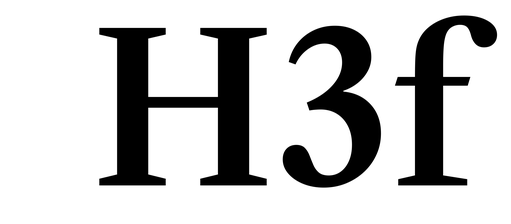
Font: LibreCaslonText_SemiBold